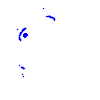
Particle: pion